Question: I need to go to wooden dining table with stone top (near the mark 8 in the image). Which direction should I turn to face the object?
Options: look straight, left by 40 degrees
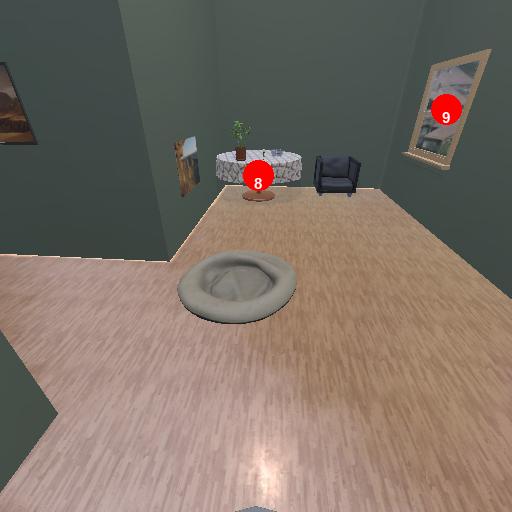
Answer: look straight